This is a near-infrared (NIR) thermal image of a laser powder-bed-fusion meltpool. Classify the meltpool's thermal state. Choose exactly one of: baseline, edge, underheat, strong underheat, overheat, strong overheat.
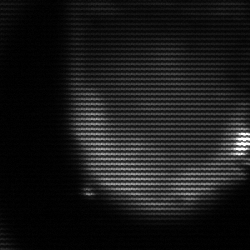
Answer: edge